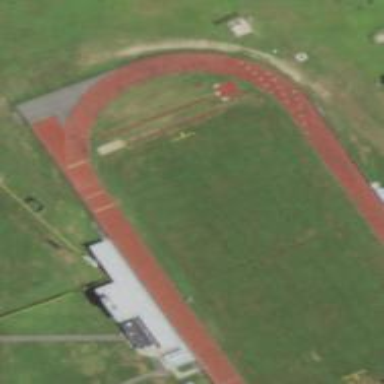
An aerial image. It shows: Track located within leisure land area.